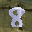
Label: 8